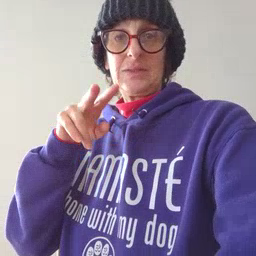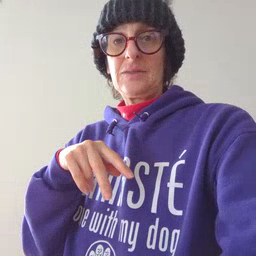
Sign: read